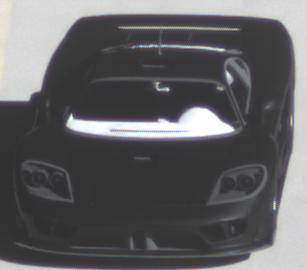
Make: Saleen
Model: S7
Detailed model: -
Model produced from: 2000
Model produced until: 2008
Doors: 2
Color: black
Road condition: dry road
Daytime: morning or afternoon
Contrast: high contrast